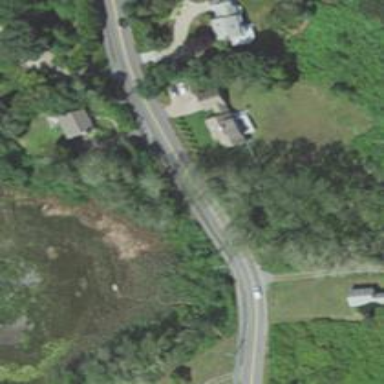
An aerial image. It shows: Residential road with separate sidewalk.